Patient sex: F
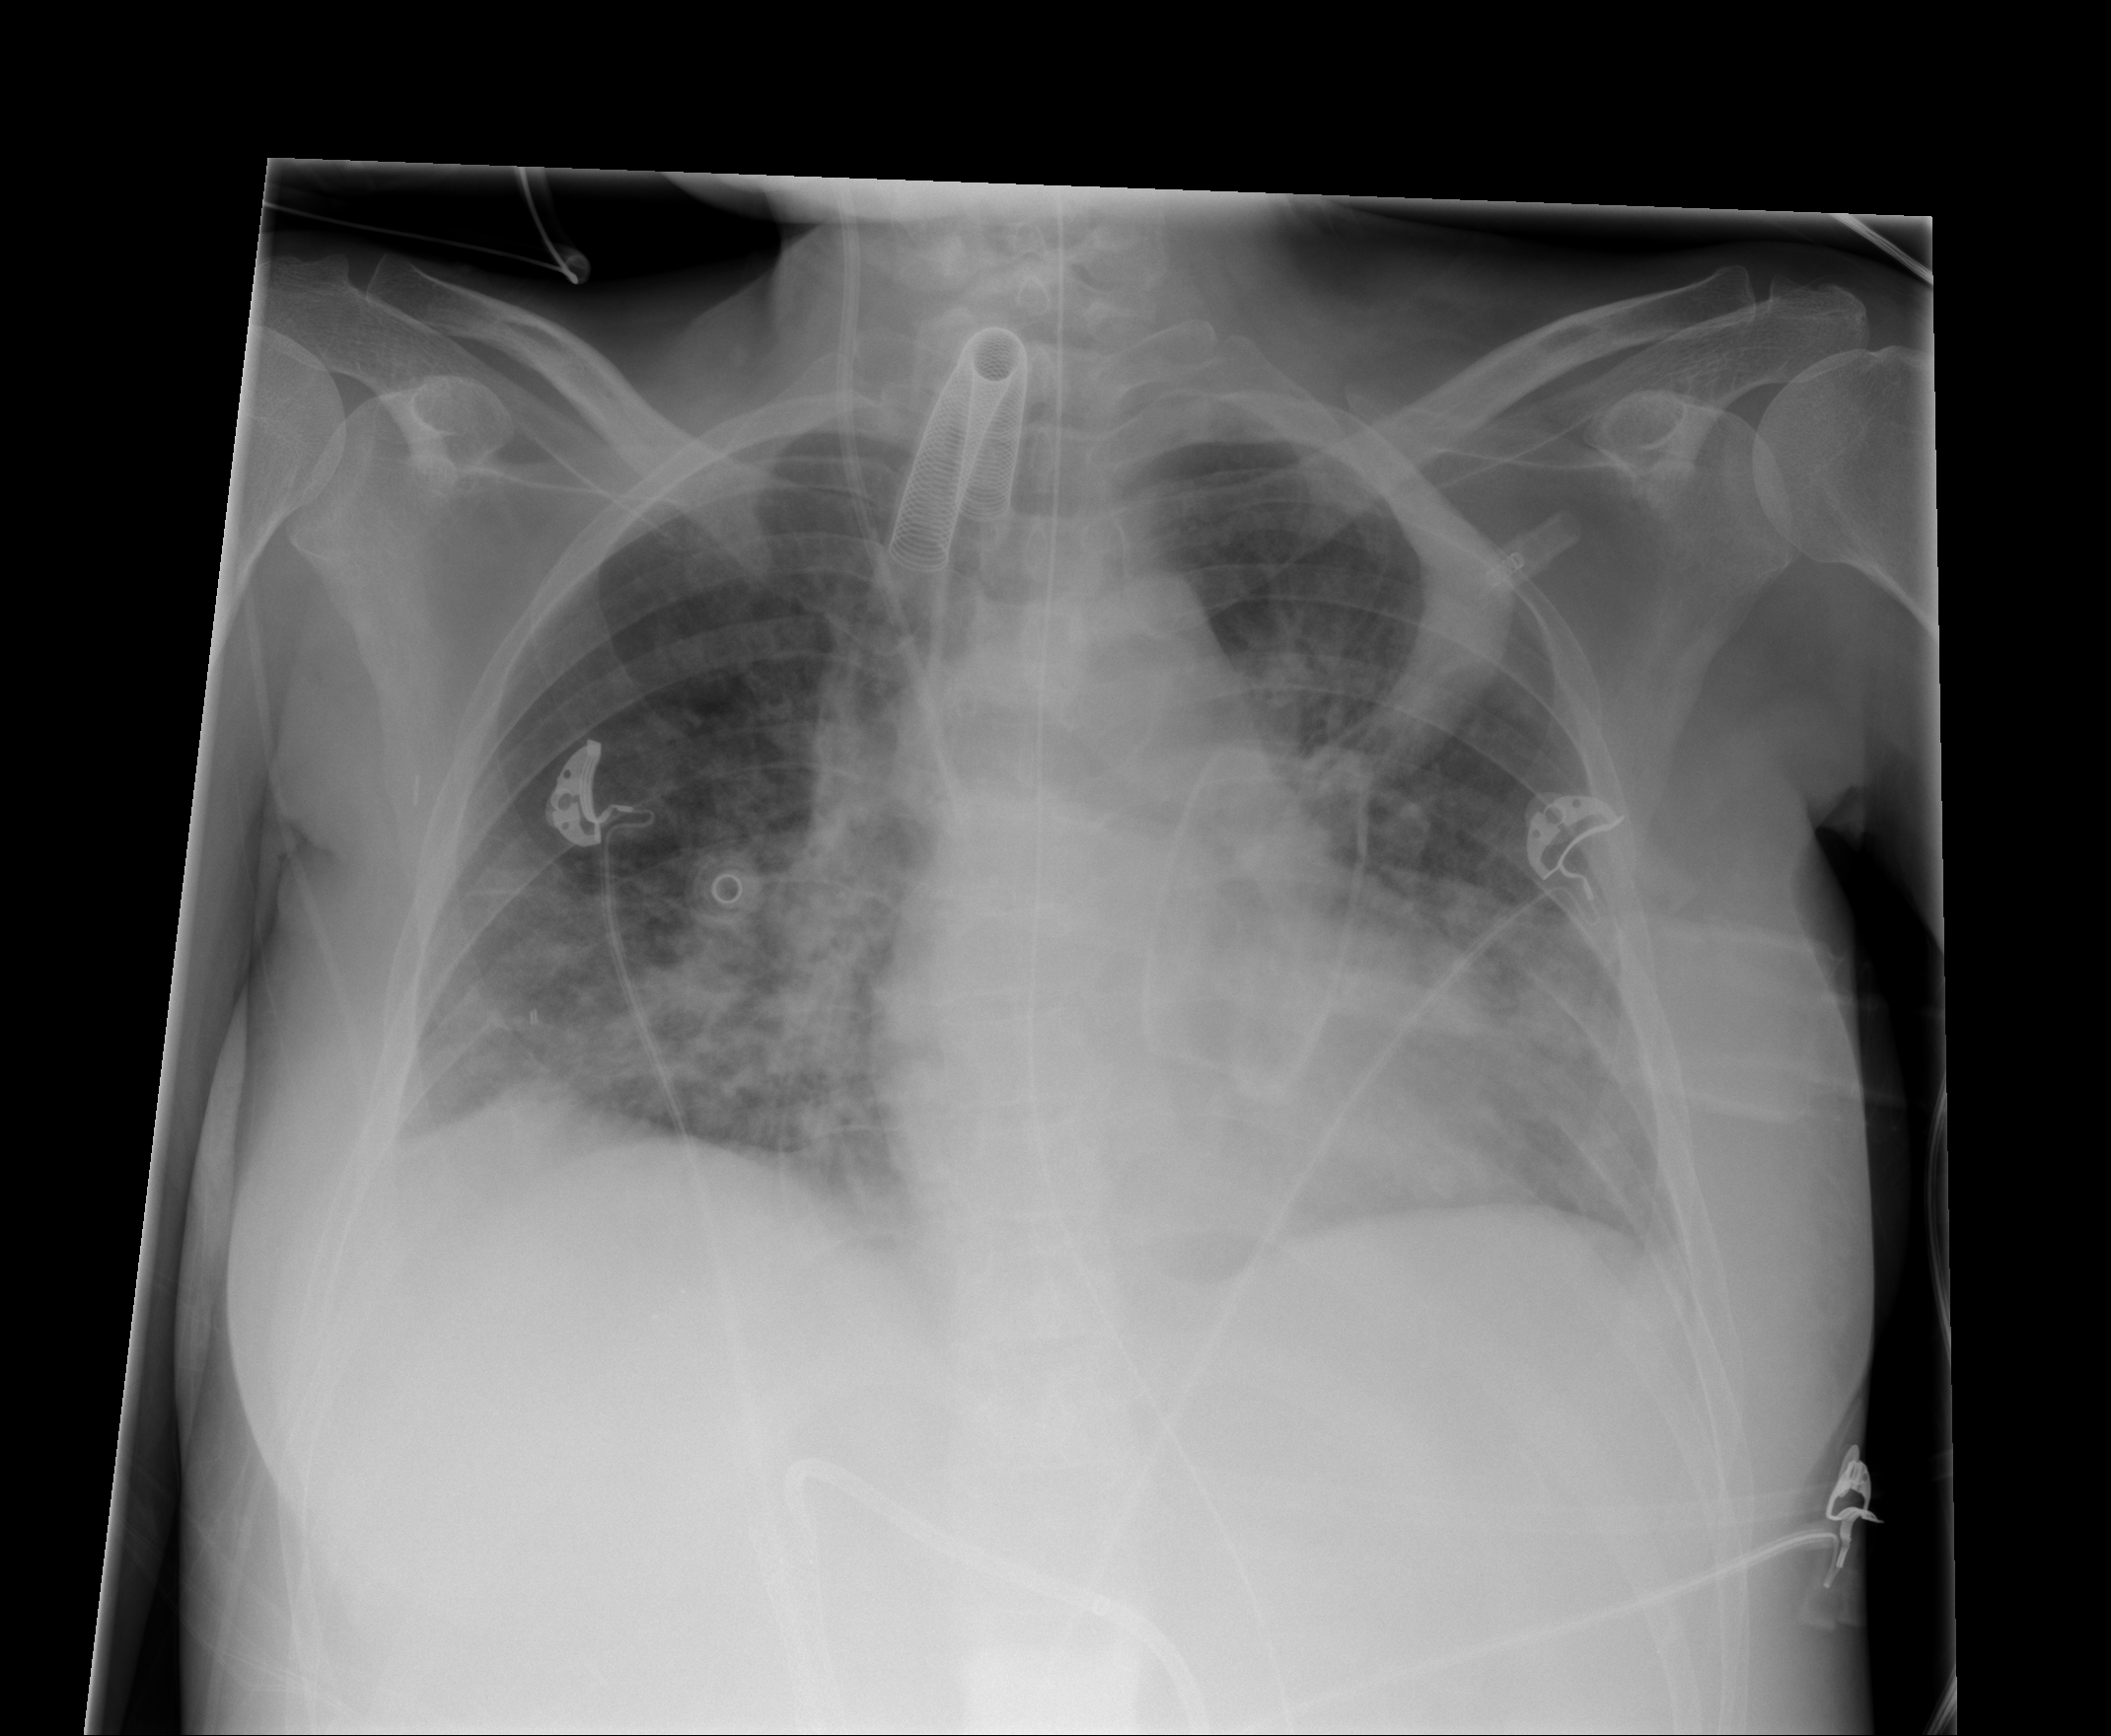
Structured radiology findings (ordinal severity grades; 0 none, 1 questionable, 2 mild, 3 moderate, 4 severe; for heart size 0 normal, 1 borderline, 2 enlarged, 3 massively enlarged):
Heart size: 1
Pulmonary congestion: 2
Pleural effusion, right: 1
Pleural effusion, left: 1
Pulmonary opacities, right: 3
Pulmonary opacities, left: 2
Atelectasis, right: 2
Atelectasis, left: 2